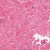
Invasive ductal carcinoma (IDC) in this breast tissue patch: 0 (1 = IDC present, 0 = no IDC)